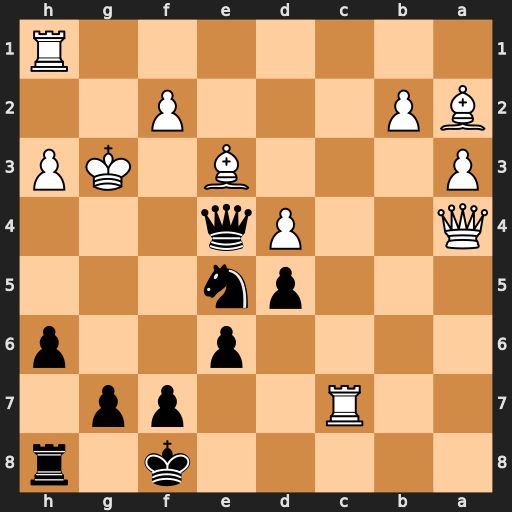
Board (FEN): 5k1r/2R2pp1/4p2p/3pn3/Q2Pq3/P3B1KP/BP3P2/7R
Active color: b
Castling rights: -
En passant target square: -
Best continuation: Qg6+ Bg5 Qxg5+ Kh2 Nf3#